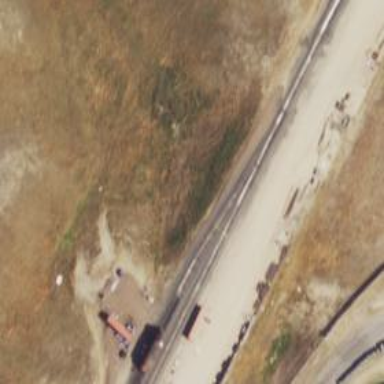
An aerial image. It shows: Wedge used for railway derailment.